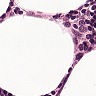
Metastatic tissue present: no